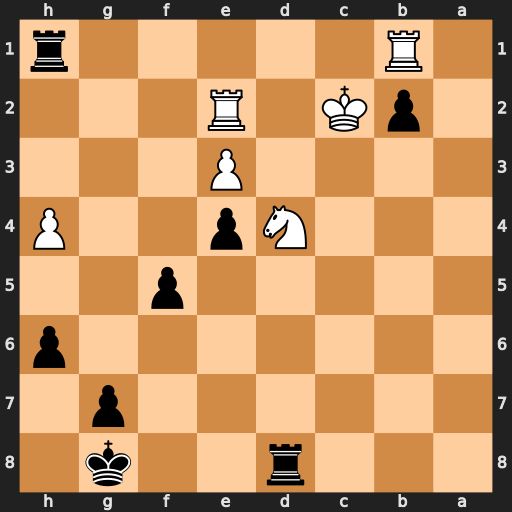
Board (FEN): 3r2k1/6p1/7p/5p2/3Np2P/4P3/1pK1R3/1R5r
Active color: b
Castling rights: -
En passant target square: -
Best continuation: Rc8+ Kxb2 Rb8+